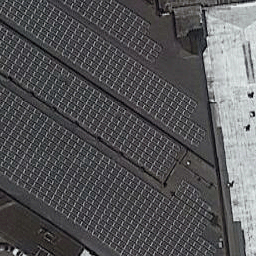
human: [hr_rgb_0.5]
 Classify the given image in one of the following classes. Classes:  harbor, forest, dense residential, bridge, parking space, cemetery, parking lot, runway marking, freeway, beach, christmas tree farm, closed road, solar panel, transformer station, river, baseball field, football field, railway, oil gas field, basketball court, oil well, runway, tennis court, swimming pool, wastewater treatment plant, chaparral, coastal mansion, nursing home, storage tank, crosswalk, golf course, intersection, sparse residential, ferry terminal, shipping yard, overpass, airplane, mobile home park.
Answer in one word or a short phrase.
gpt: solar panel